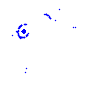
Particle: electron